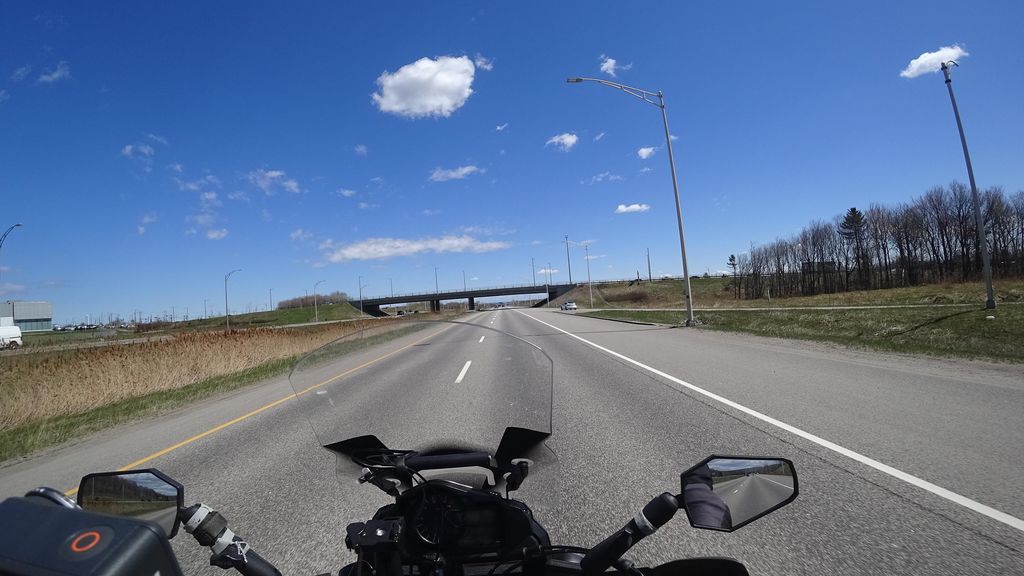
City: quebec_city